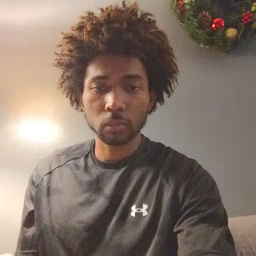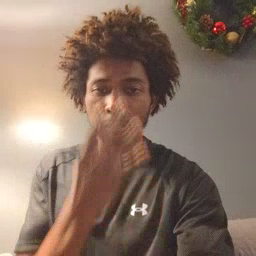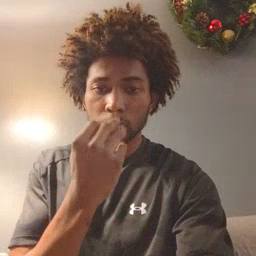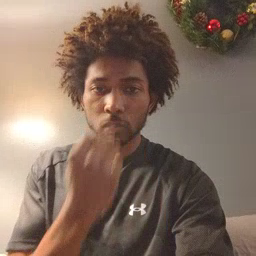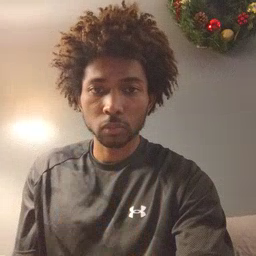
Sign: wolf